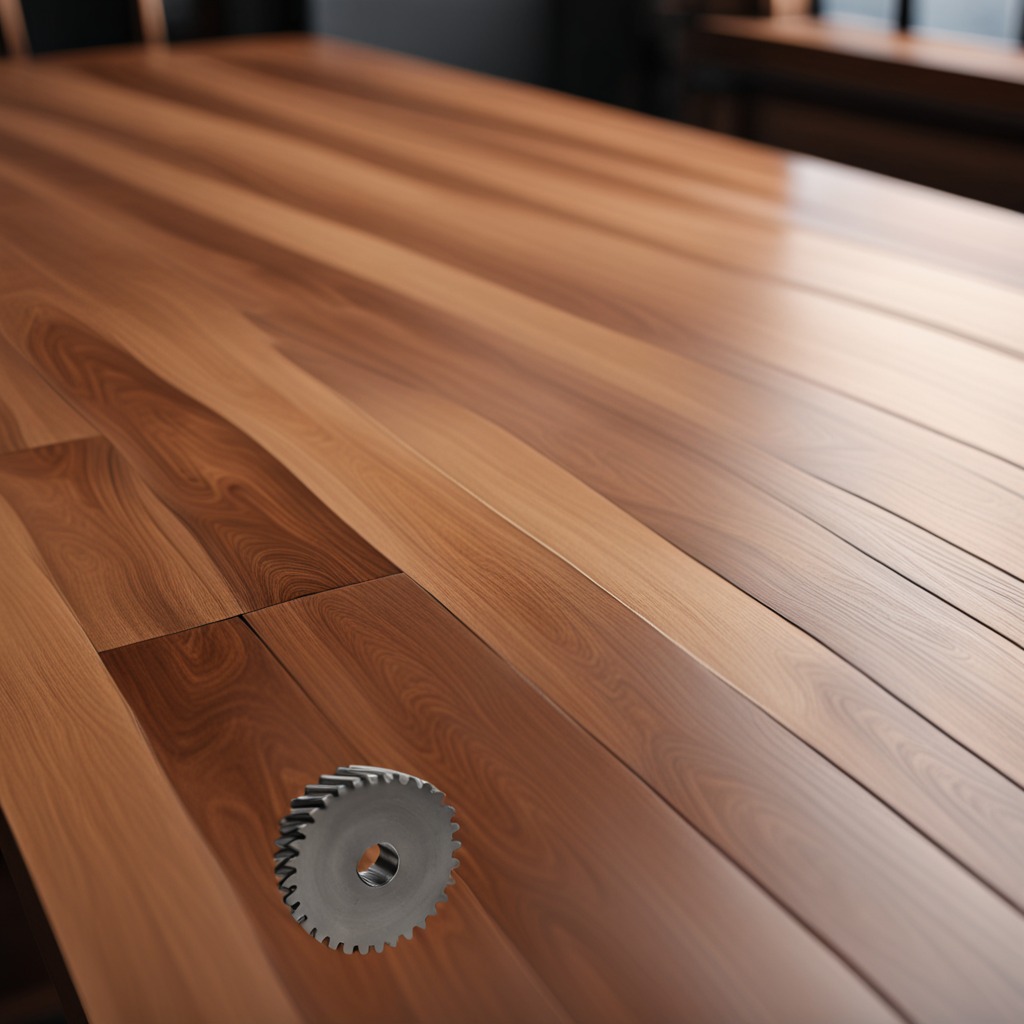
A steel gear with teeth is lying on the wooden table.